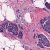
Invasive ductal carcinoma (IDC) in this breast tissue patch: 0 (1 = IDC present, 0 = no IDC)